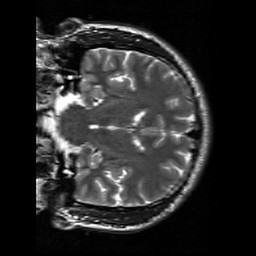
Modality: T2w
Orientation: coronal
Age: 27
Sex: male
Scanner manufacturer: siemens
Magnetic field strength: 3 T
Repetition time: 7 s
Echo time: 0.09 s